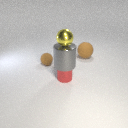
small red metal cylinder below small yellow metal sphere